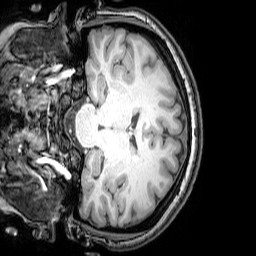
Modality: T1w
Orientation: coronal
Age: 23
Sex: female
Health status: healthy
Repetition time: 0.081 s
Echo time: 0.037 s